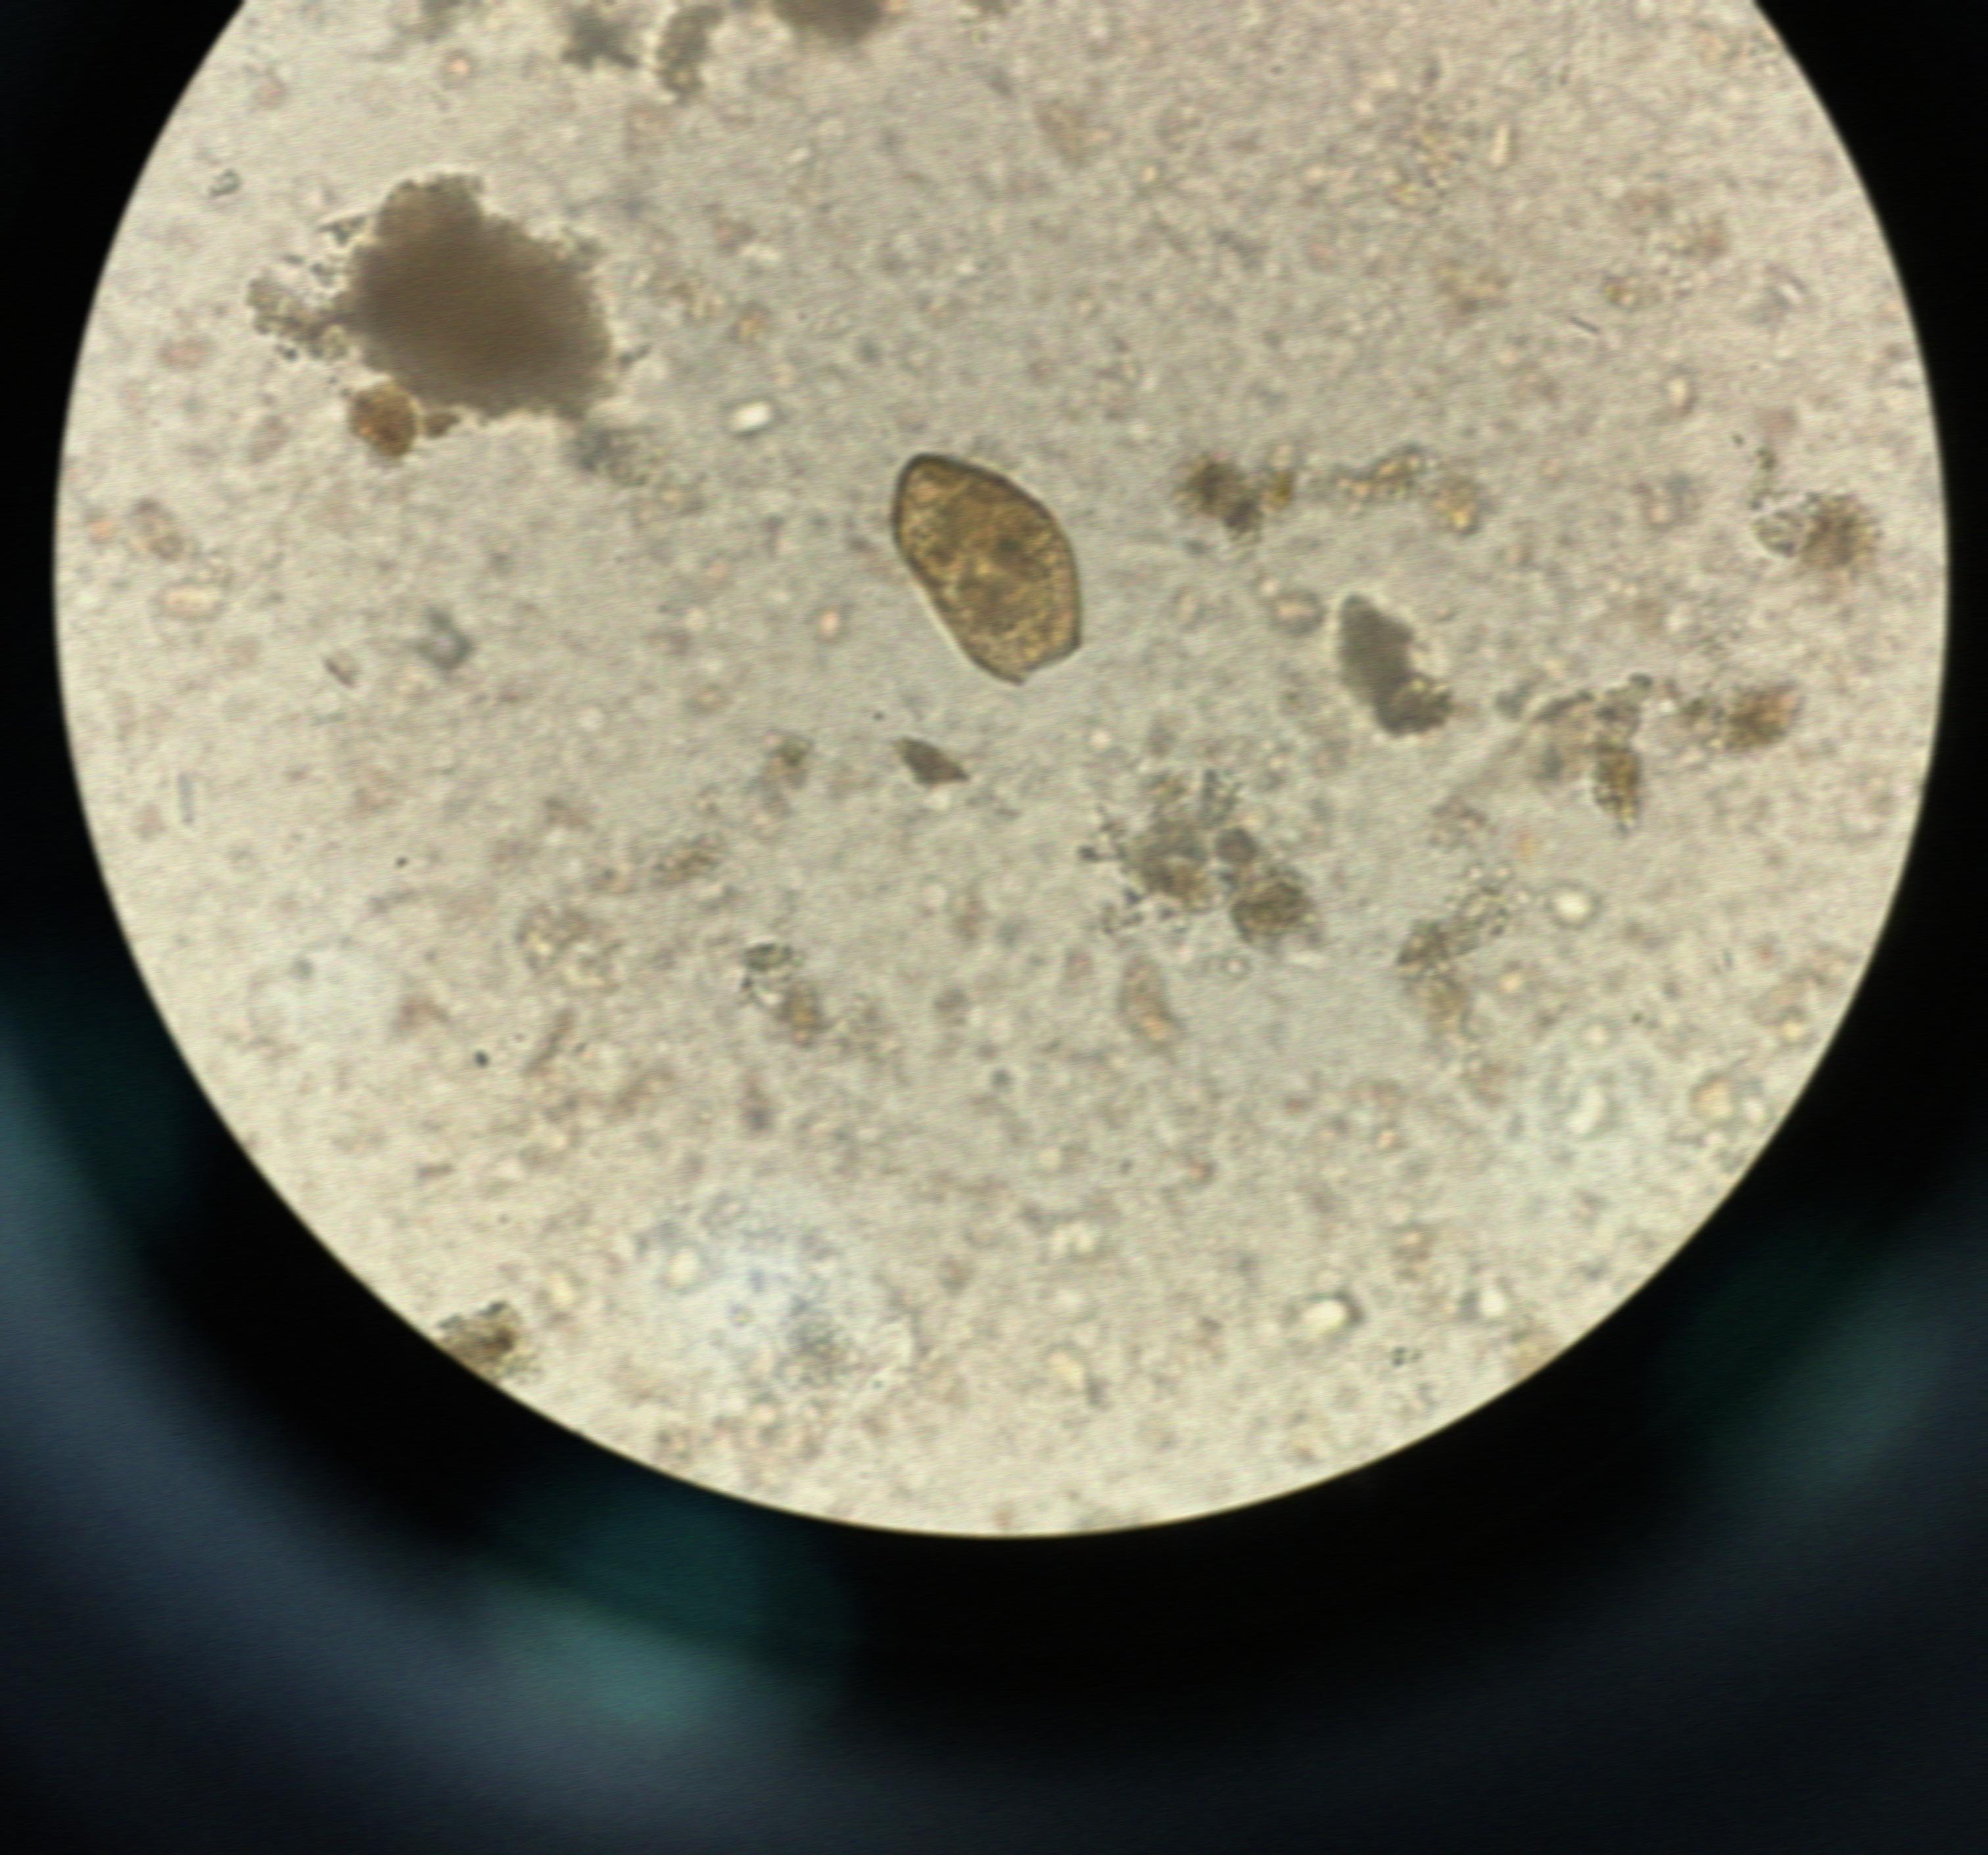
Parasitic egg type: Paragonimus spp